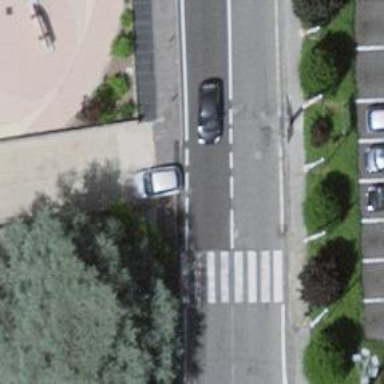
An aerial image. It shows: Zebra crossing on the road.